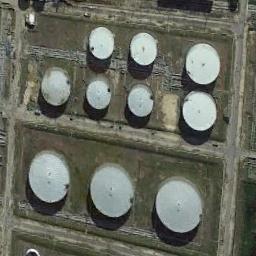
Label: storage_tank